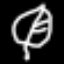
Label: leaf